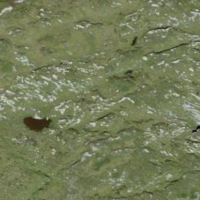
EUNIS habitat code: 26
Species observed at this site:
Eriophorum vaginatum
Erebia tyndarus